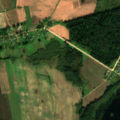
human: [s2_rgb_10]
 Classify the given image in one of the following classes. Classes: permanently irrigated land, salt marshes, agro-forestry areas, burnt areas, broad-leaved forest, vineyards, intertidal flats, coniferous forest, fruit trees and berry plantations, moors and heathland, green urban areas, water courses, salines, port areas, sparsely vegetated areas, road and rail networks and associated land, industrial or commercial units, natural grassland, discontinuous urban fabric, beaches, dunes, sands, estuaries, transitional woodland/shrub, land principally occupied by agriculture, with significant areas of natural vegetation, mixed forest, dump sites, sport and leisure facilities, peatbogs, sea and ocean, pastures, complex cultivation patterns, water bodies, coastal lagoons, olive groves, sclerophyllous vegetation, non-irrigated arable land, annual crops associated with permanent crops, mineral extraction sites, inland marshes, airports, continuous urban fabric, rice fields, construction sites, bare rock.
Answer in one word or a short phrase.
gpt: discontinuous urban fabric, non-irrigated arable land, complex cultivation patterns, broad-leaved forest, water bodies